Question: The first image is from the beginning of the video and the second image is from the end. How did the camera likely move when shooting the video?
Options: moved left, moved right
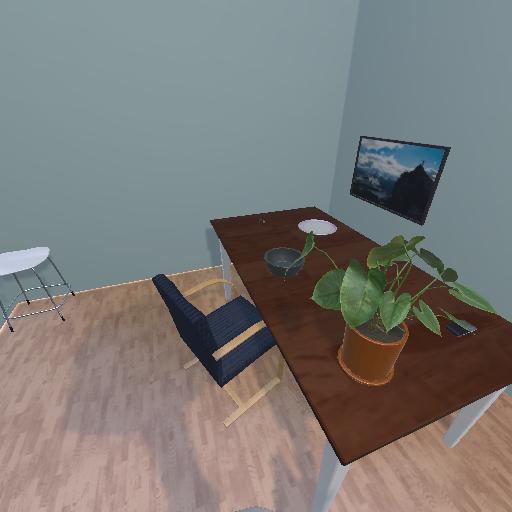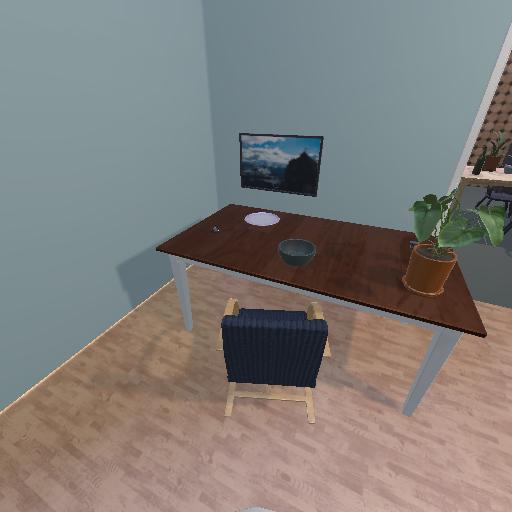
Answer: moved left